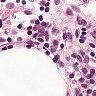
Metastatic tissue present: no